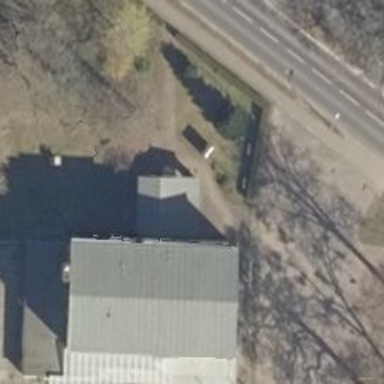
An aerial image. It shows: Police building.